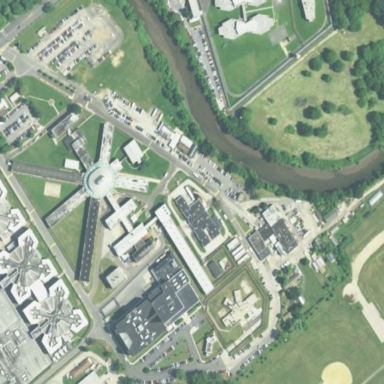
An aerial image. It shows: Prison.